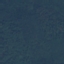
Land use / land cover class: Forest